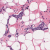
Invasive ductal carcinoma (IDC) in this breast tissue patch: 1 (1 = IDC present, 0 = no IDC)